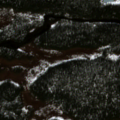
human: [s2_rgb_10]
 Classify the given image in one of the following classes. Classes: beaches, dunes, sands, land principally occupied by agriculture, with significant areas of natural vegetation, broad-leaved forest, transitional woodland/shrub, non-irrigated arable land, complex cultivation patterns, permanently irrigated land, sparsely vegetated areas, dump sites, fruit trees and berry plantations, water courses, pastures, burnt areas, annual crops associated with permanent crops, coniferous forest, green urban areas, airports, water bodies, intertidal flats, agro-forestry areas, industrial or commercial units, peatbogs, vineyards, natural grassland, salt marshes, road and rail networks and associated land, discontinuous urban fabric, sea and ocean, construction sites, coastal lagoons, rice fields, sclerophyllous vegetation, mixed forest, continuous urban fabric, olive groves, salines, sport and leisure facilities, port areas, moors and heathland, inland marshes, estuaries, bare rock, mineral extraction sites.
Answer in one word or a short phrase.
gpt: coniferous forest, peatbogs